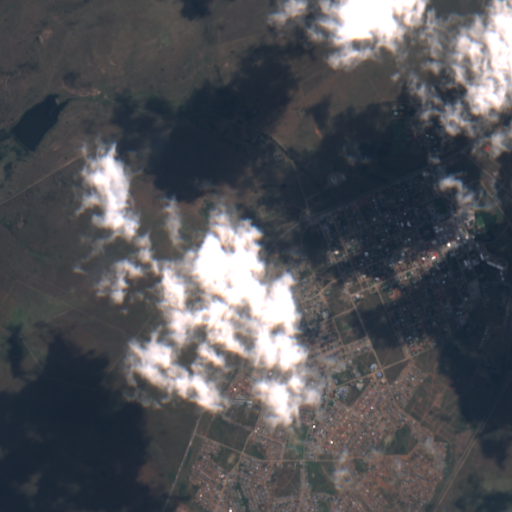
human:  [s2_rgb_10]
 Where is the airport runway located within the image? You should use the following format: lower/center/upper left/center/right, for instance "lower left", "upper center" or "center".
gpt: The airport runway is located in the lower center of the image.
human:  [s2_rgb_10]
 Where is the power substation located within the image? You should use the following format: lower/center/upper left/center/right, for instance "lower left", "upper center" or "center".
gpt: The power substation is located in the center right of the image.
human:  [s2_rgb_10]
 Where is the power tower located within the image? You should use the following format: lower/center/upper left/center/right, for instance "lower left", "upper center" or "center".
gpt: There is no power tower in the image.